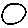
Label: circle